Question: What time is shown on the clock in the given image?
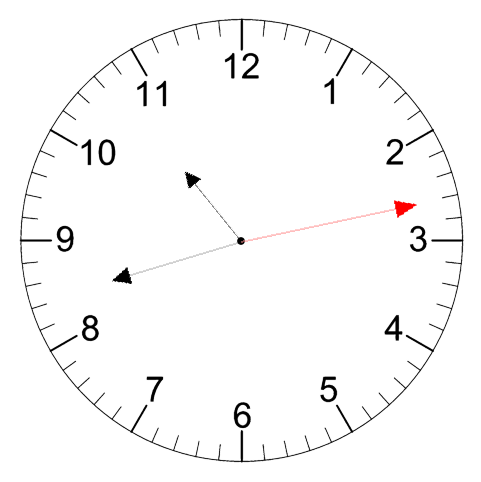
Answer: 10:42:13